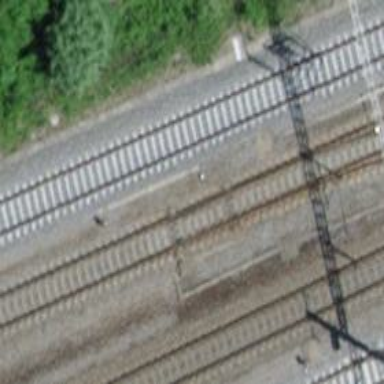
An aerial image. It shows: Railway switch with the turnout pointing to the right.